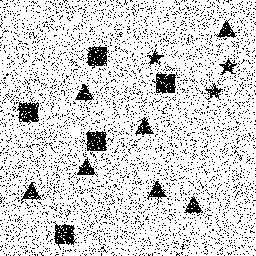
Squares: 5
Triangles: 7
Stars: 3
Total shapes: 15